Field crop: maize
Growth stage: 2
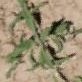
Species: atriplex